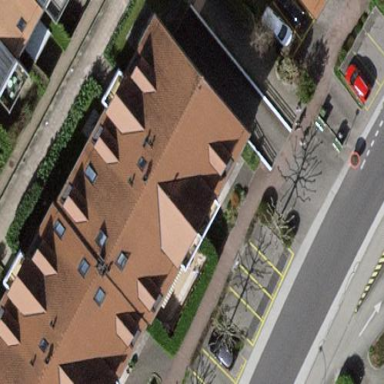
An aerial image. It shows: View of apartment building.